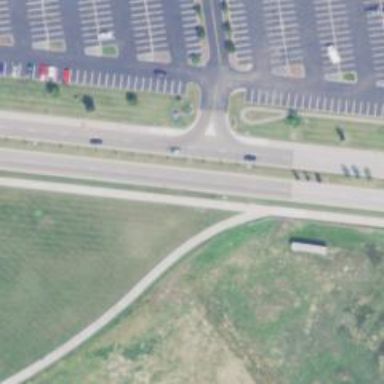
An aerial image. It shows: Footway located on traffic island.